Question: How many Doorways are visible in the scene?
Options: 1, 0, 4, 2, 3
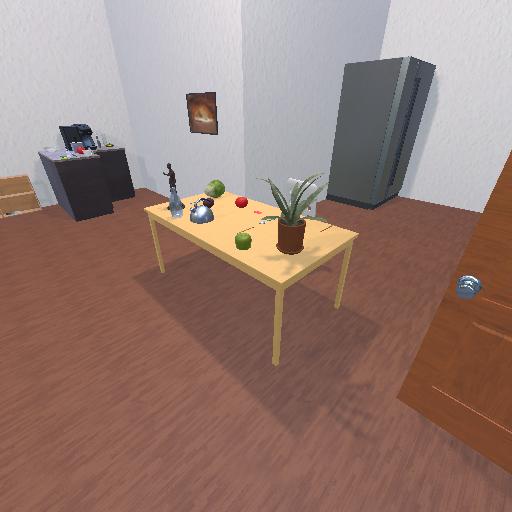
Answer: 1